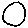
Label: circle